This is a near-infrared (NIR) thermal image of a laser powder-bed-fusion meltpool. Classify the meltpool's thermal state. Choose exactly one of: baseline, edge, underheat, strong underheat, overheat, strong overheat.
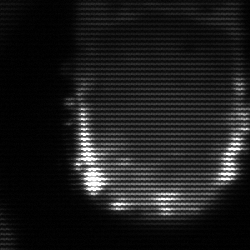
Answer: baseline